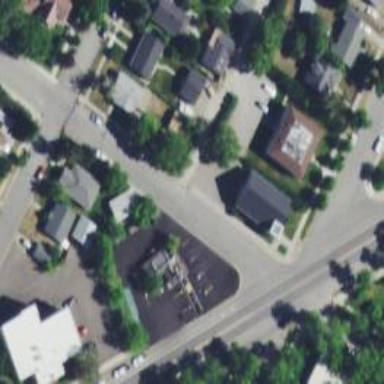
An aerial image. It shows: Alley classified as service road.